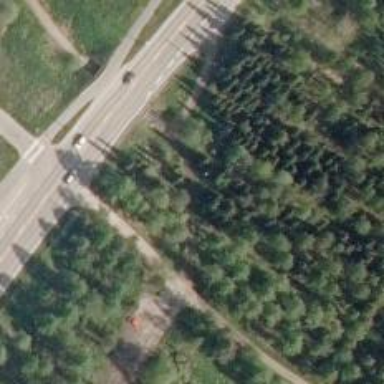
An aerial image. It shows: Asphalt cycleway.